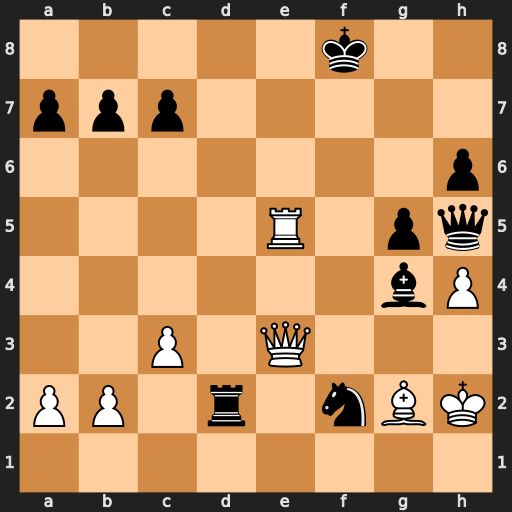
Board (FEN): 5k2/ppp5/7p/4R1pq/6bP/2P1Q3/PP1r1nBK/8
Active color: w
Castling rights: -
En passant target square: -
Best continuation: Qxd2 Qxh4+ Kg1